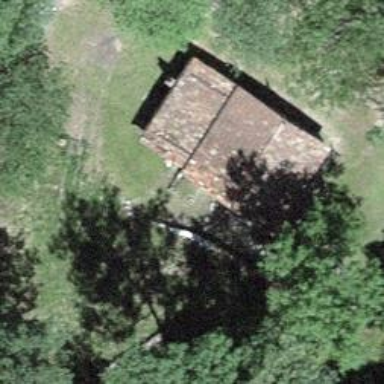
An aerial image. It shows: Hut.